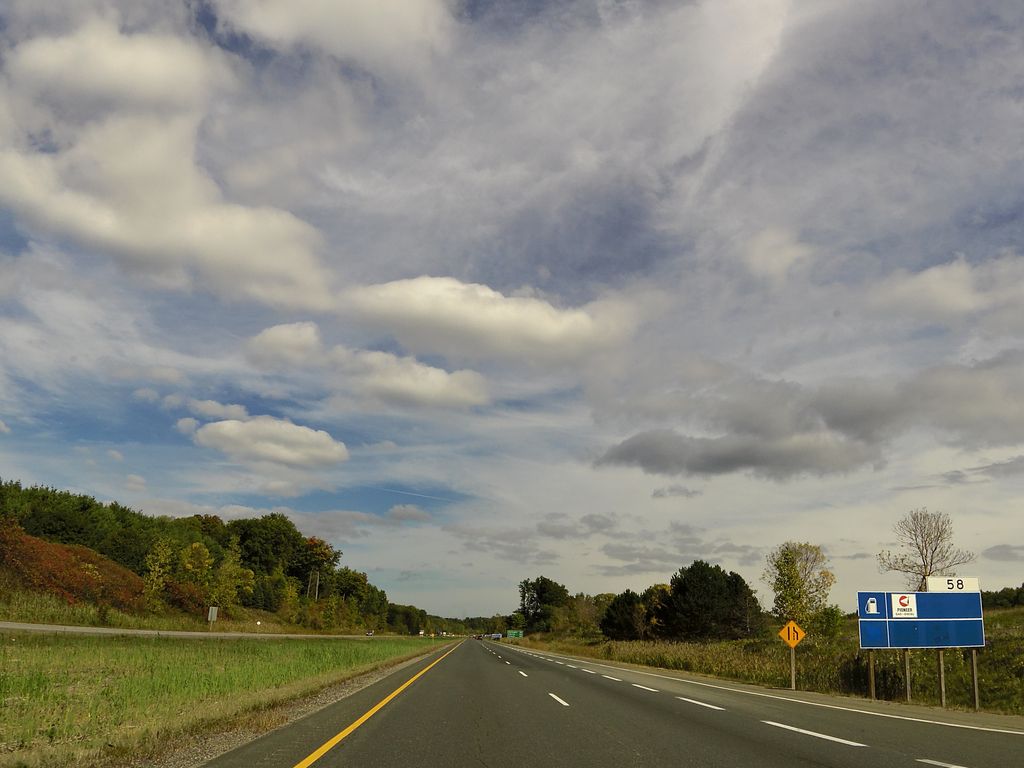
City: hamilton